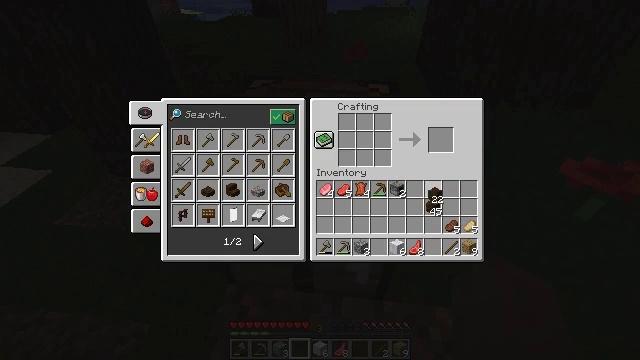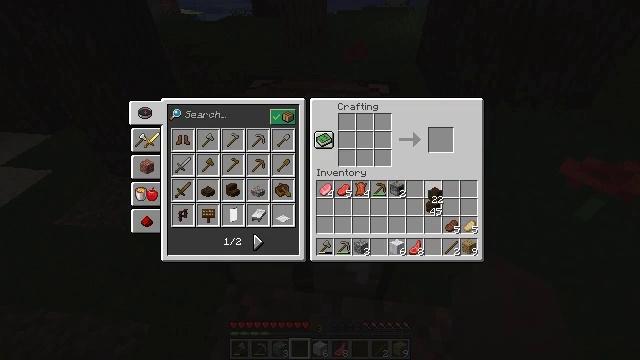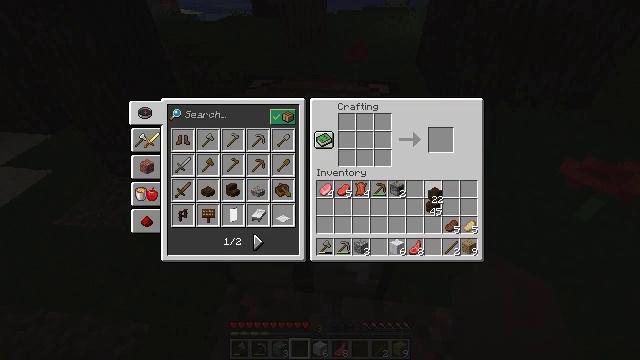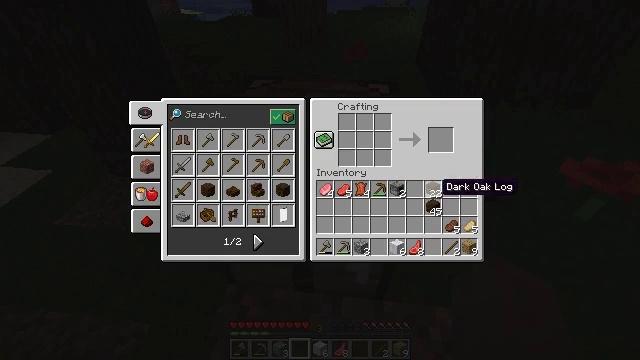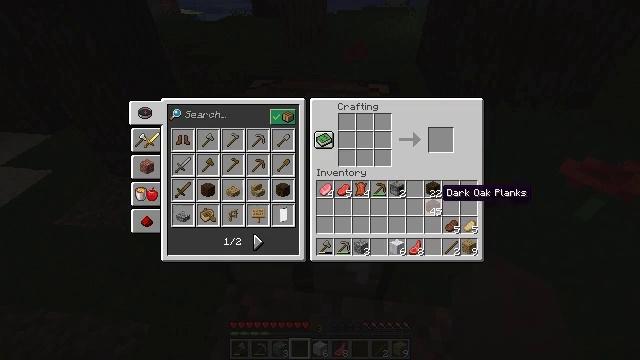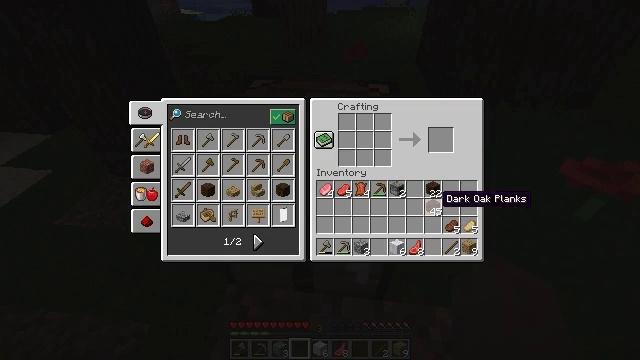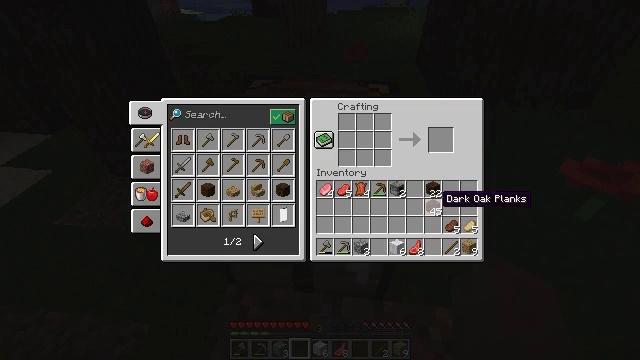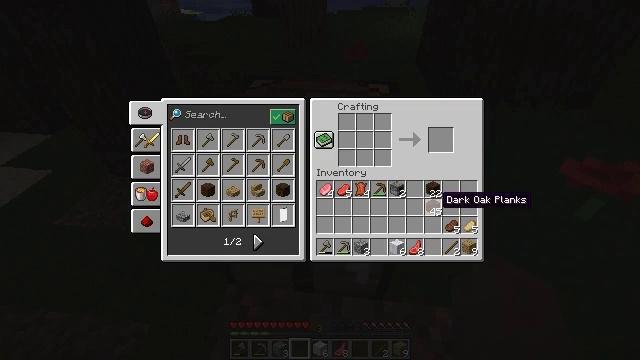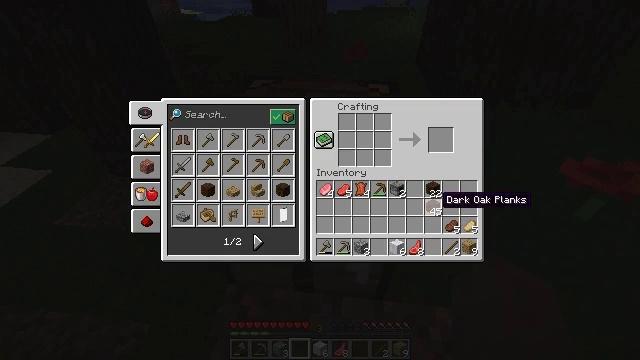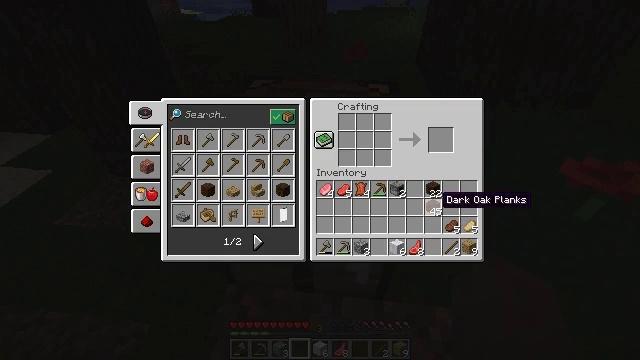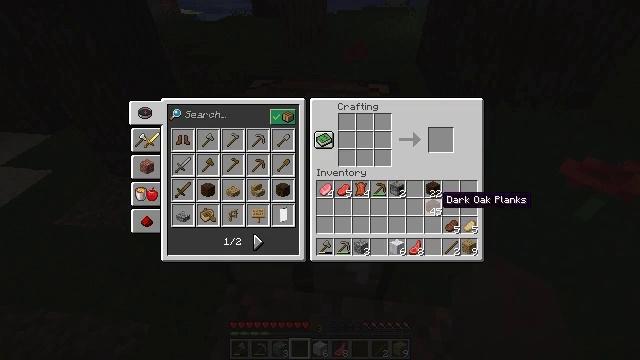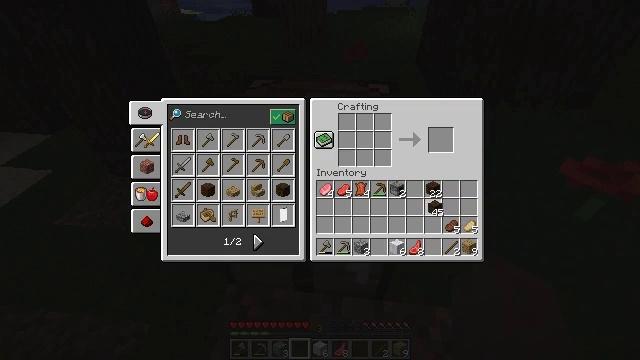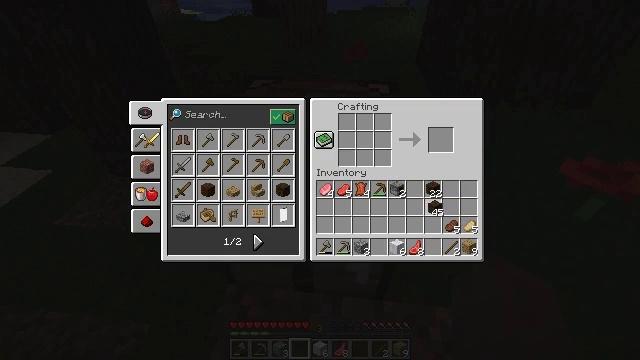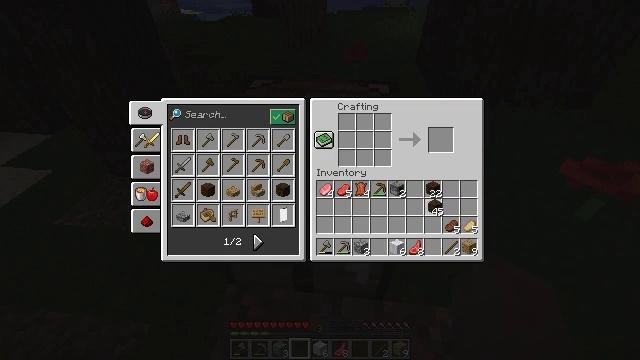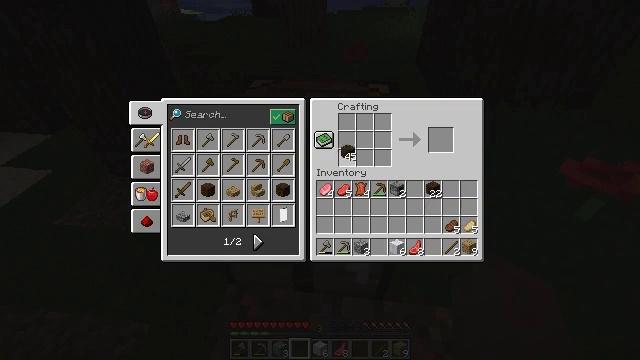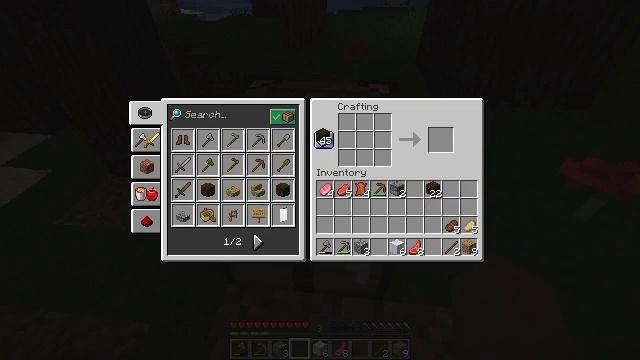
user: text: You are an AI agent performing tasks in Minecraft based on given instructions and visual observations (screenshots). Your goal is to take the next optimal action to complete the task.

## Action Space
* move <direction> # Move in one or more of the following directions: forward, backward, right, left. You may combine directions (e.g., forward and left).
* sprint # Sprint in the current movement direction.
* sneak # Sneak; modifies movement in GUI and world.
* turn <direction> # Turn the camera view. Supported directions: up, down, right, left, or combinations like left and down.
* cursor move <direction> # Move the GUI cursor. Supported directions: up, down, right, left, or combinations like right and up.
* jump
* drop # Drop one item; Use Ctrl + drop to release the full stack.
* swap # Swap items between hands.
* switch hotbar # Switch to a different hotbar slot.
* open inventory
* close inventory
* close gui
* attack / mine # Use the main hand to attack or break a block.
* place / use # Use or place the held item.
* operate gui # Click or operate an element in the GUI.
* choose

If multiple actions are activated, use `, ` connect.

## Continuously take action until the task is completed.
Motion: motion action
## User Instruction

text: Interact with the crafting table to obtain a dark oak boat.
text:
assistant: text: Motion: operate gui
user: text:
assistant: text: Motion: operate gui
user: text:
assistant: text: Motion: no_op
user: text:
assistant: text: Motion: no_op
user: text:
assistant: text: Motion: no_op
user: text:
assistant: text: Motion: no_op
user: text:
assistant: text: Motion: no_op
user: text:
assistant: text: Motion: no_op
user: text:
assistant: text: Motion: no_op
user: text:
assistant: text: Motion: no_op
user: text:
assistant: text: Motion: operate gui
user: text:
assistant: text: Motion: operate gui
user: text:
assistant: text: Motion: no_op
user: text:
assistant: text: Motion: cursor move left and up
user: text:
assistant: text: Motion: cursor move left and up
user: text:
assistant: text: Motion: no_op
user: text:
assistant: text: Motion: no_op
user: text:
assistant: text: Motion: no_op
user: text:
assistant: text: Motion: no_op
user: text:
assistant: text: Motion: no_op
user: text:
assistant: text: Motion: cursor move right
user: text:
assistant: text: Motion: cursor move right
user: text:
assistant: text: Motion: no_op
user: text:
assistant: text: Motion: no_op
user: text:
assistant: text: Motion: choose
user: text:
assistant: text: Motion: cursor move down, choose
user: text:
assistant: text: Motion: cursor move down, choose
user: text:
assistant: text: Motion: choose
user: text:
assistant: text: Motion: choose
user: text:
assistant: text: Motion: cursor move right, choose